Chest X-ray:
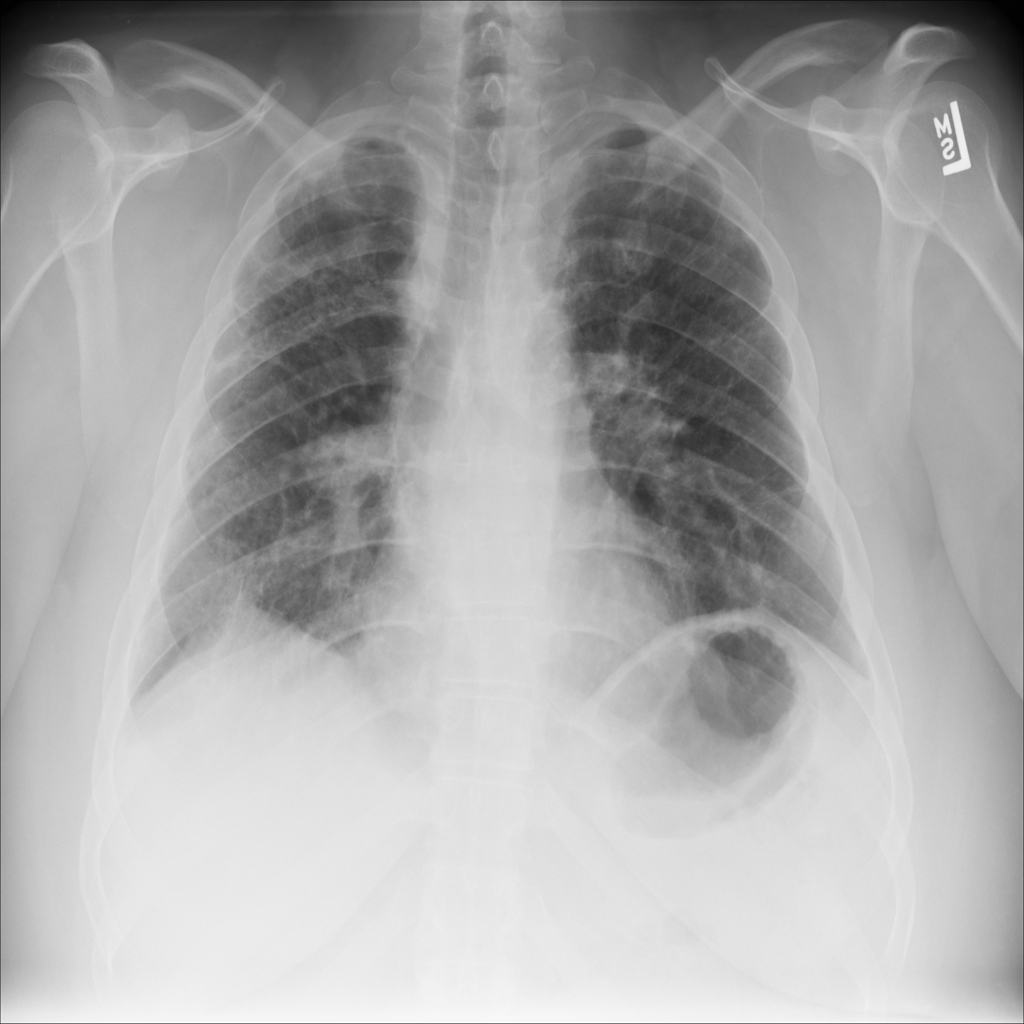
Findings: Fibrosis
No abnormal finding: no